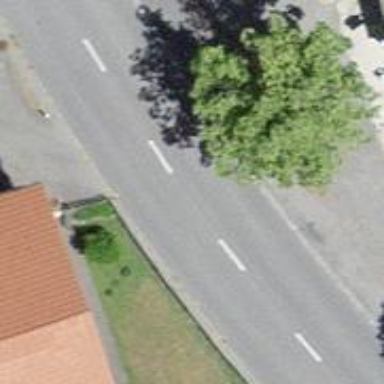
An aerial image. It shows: Secondary road with asphalt surface.